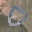
Label: 0